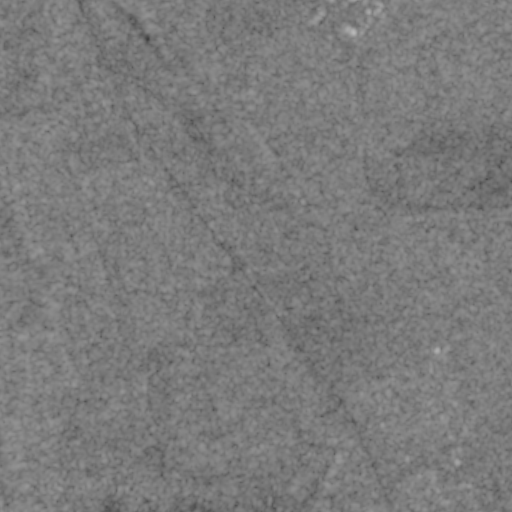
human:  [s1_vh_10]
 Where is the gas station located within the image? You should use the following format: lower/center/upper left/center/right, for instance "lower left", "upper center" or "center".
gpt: The gas station is located in the lower right of the image.
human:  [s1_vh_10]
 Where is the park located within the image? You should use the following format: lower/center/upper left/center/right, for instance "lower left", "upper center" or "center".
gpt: The park is located in the lower right of the image.
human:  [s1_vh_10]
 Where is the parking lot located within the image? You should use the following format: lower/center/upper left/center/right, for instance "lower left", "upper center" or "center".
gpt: The parking lot is located in the upper center of the image.
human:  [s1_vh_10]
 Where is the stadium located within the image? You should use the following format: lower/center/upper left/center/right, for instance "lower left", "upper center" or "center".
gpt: The stadium is located in the upper right of the image.
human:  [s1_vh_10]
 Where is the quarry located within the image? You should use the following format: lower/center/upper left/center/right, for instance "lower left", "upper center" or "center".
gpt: There is no quarry in the image.

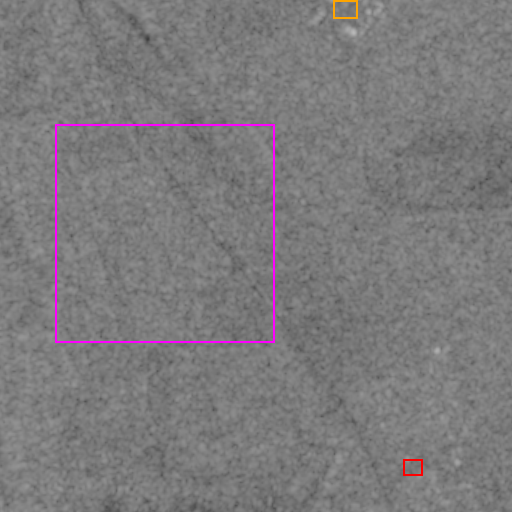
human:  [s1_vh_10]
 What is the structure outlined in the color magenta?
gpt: The structure outlined in magenta is a crop field.
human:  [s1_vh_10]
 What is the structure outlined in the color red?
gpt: The structure outlined in red is a park.
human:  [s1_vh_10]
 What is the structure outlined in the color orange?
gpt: The structure outlined in orange is a stadium.
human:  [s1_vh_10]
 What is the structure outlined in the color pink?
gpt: There is no pink outline.